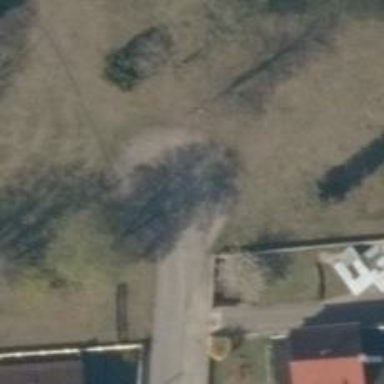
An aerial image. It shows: Residential road with asphalt surface.